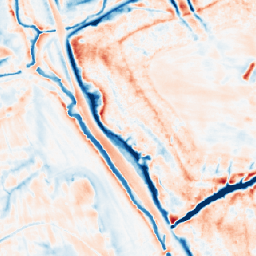
Category: multiscale
Decomposition family: dog_multiscale
Decomposition parameters: sigma_ratio: 1.6
n_scales: 5
base_sigma: 0.5
Upsampling method: nearest
Upsampling parameters: scale: 4
Upsampling scale: 4